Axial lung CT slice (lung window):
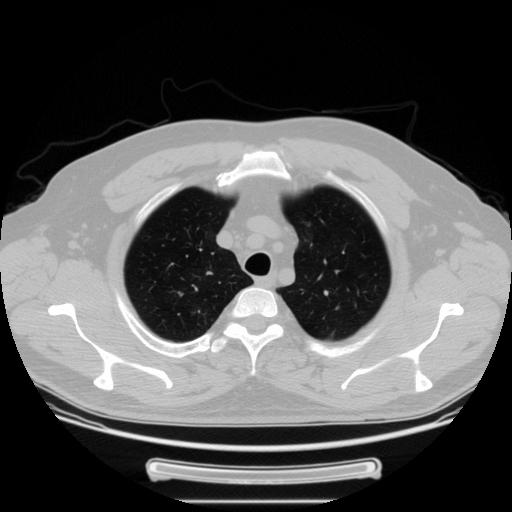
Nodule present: no